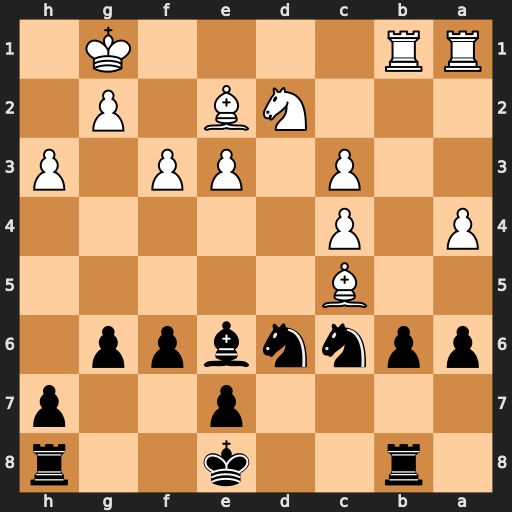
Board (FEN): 1r2k2r/4p2p/ppnnbpp1/2B5/P1P5/2P1PP1P/3NB1P1/RR4K1
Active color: b
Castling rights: k
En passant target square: -
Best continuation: bxc5 Rxb8+ Nxb8